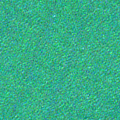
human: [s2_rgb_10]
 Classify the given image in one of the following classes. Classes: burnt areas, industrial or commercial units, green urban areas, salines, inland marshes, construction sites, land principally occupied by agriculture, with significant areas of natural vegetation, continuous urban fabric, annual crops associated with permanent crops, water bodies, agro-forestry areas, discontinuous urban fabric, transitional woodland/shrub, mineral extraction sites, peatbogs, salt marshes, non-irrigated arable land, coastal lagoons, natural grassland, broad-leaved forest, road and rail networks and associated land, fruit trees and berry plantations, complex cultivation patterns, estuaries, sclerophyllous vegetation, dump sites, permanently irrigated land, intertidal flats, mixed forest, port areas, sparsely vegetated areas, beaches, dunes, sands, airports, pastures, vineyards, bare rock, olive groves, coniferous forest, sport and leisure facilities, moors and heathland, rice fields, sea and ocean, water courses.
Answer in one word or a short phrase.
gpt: sea and ocean